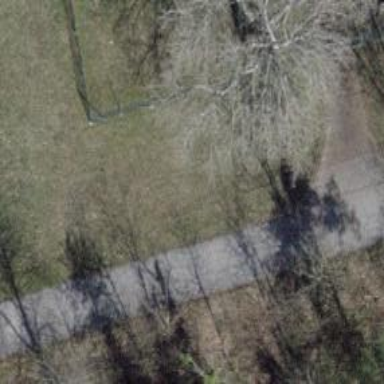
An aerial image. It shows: Brown bench in the vicinity.